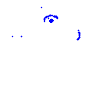
Particle: proton